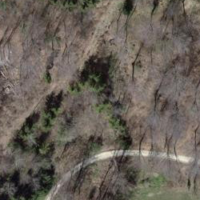
EUNIS habitat code: 41
Species observed at this site:
Gonepteryx rhamni